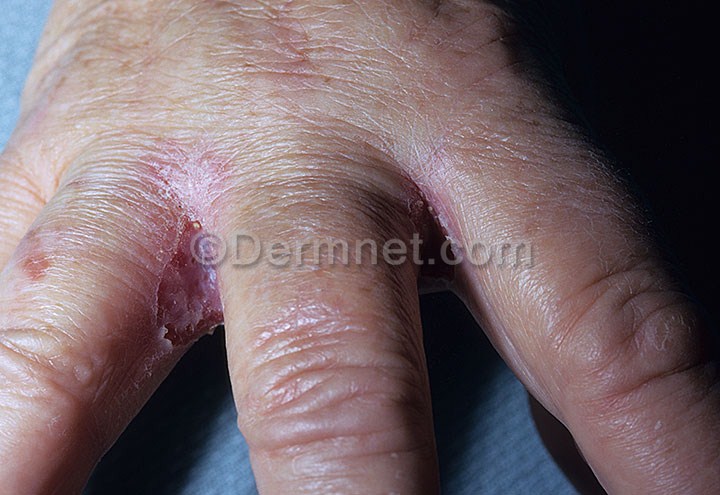
Disease: Tinea Ringworm Candidiasis and other Fungal Infections